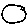
Label: moon